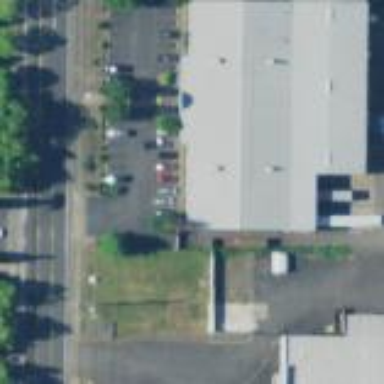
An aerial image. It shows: Building.